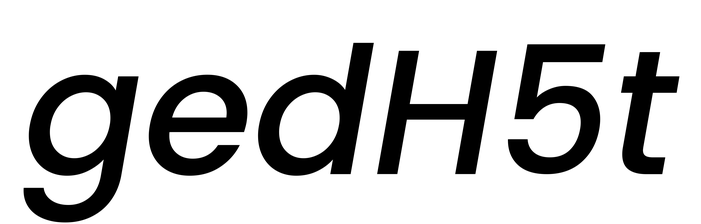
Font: Poppins-MediumItalic